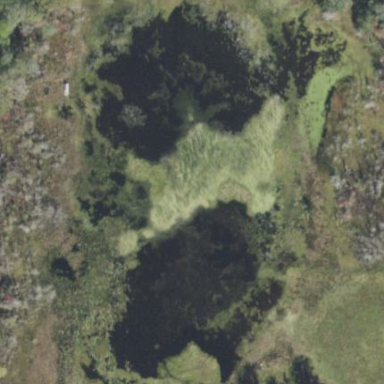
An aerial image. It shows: Marsh wetland.